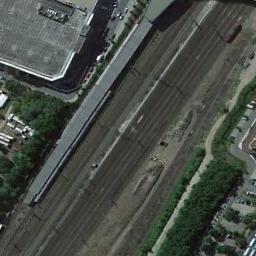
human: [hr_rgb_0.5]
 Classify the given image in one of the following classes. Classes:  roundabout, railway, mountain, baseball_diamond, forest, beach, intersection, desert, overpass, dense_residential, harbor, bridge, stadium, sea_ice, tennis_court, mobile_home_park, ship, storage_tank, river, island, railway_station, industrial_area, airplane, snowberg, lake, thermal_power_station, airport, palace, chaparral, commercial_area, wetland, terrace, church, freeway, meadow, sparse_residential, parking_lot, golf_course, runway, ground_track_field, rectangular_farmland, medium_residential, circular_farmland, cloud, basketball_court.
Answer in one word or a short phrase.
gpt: railway